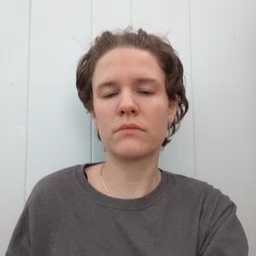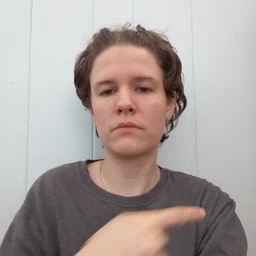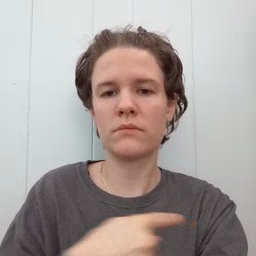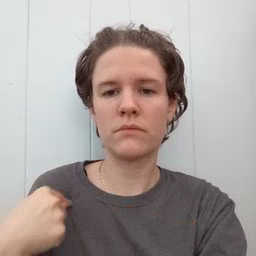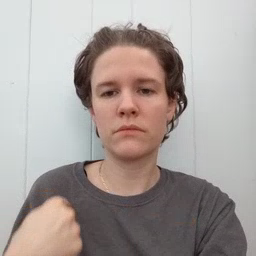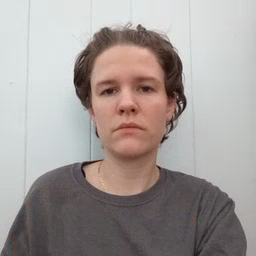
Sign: weus